Question: So I wanted to try localizing my app. I had one single Storyboard.storyboard in my project folder.
1. I checked the "use base internationalization" checkbox and then xcode did something with my files.
2. I proceeded to add a second Localization
3. Xcode told me it couldn't create some .plist since it already existed.
4. I ended up with two storyboards ("Base" and "English" grouped together), which was very strange since the documentation clearly said I would just have to deal with one set of storyboards (when using base intertationalization) and that the other languages would be strings-files: Base internationalization, a feature introduced in Xcode 4.5, relieves localizers (that is, translators) of the need to modify storyboards and nib files for each language an app supports. Instead, an app has just one set of storyboards or nib files that is localized to the default language; these storyboards and nibs are called the base internationalization. When you add a localization to an app, Xcode generates a strings file for all the text that each storyboard or nib file displays or includes as an accessibility label or hint. Xcode gives the file the name of the storyboard and the extension strings. So if you have a storyboard named MyStoryboard.storyboard, the generated strings file is named MyStoryboard.strings.
5. I removed my newly created localization (english) because this was not what I expected
6. Now all of the storyboards are gone, even though I only deleted one localization
I have two storyboards in my trash now (one "storyboard.storyboard" and one named storyboard.storyboard), but I have no idea 1) which one I should use, and 2) is it supposed to be in some sort of subfolder now since I checked the "base internationalization" option? What about the .plists? I read up on things on <URL> but it did a better job on telling me where to click than telling me the purpose of the different files, so I have no idea how to reverse this properly
Now it looks like this when I restart xcode:

I have no clue where to go from here...
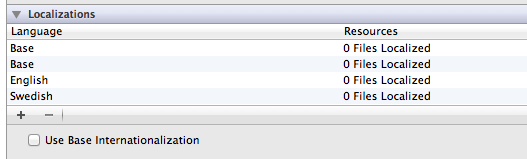
Answer: For the storyboards in the trash, I would try opening them both up and seeing which is correct. And for using .strings files instead of having to localize the whole storyboard, when using base internationalization you have an option. You can change it by changing the option here under localization (this is under the left pane when you open the storyboard)

Change the option from interface builder to localizable strings, and you don't have to use the storyboard. The difference is in the interface builder one, you would have to edit all labels and anything you want to localize like you would edit any other storyboard, which can be tedious. The strings file makes it easy by basically giving you a list of whatever text you have in your whole storyboard and letting you change what they say by translating the text, instead of having to edit the whole storyboard file.